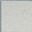
Piece: xx